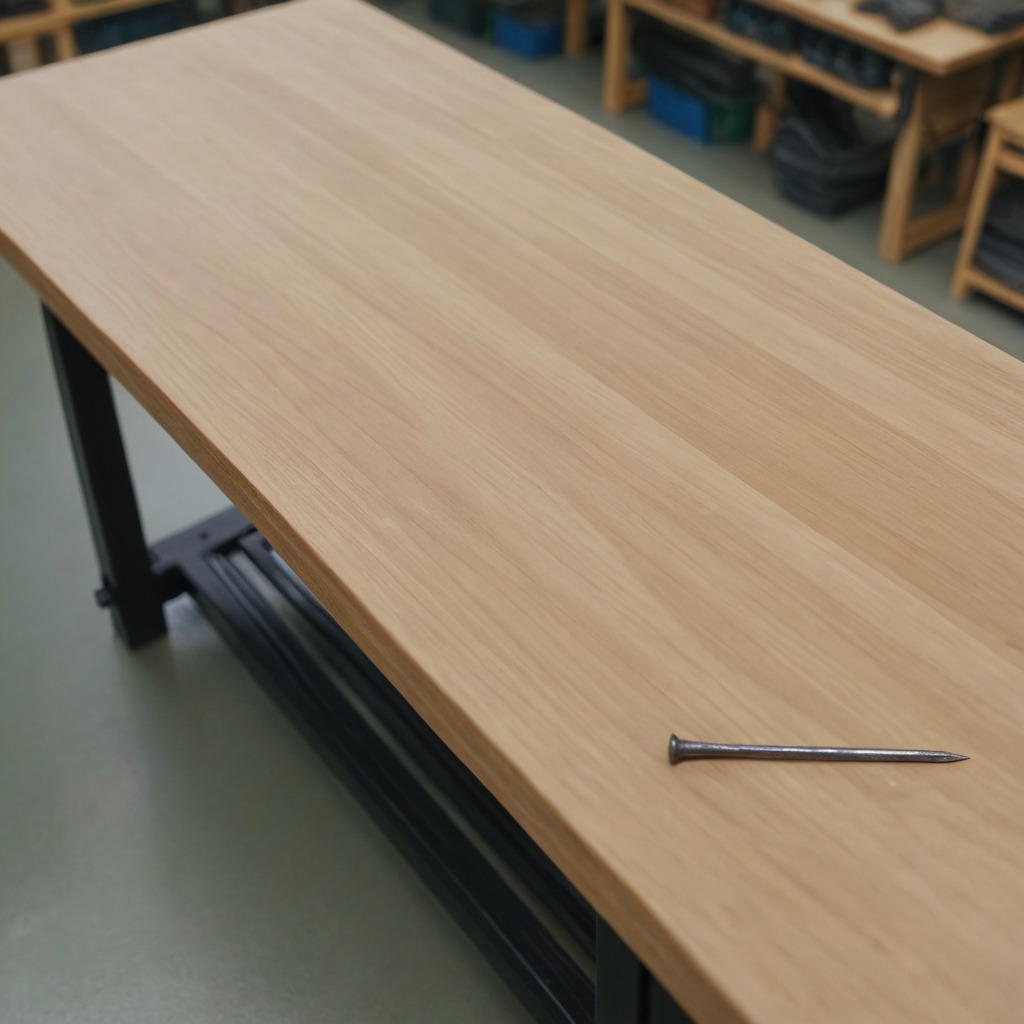
A nail lying on a workbench inside a coastal fishing gear workshop